Question: Is it possible to edit/remove the "Tk" characters (inside green circle) from a tkinter window?

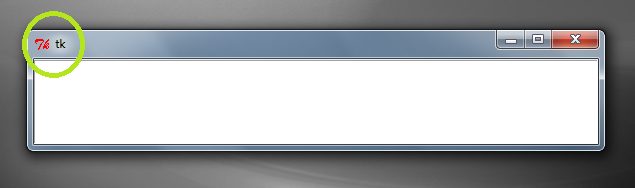
Answer: The red scripty Tk is the app icon.
On some platforms, you can replace that by using the <URL>.
If you only care about Windows, 'iconbitmap' with a Windows .ico file is the right solution. IIRC, on most *nix systems it's 'iconbitmap' with a .xbm or 'iconphoto' with a .xpm, while on Mac, it's... well, the app icon (which has to come from the bundle) isn't shown on the window at all, the icon is shown there, and calling 'iconbitmap' on a window sets the document icon to the Finder icon for the specified file.
See <URL> for an explanation of how to do it from Python.
As far as I know, Tk has no way to the app icon. Which is probably a good thing, because many platforms/window managers would end up showing some hideous "default app" in that place. But you can replace it with a 100%-transparent icon, which may be what you want.
---
The plain black tk is just window title. Give it any other window title, and the "tk" won't appear.
If you've already created a window and want to change its title, just call the 'title' method:
'''
my_frame.title('My new title, with no tk (except that one)')
'''